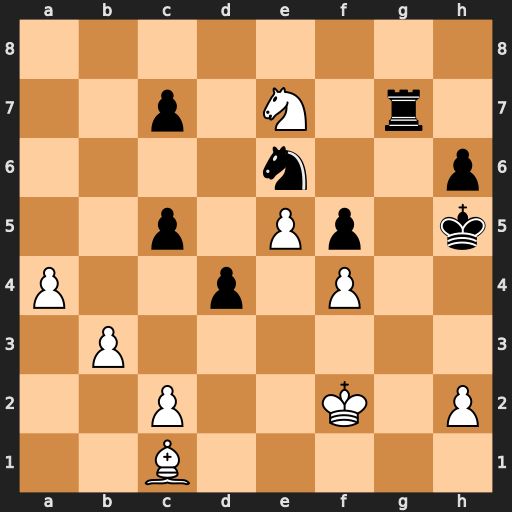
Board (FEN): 8/2p1N1r1/4n2p/2p1Pp1k/P2p1P2/1P6/2P2K1P/2B5
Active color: w
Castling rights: -
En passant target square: -
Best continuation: Nxf5 Rf7 Ng3+ Kg4 f5